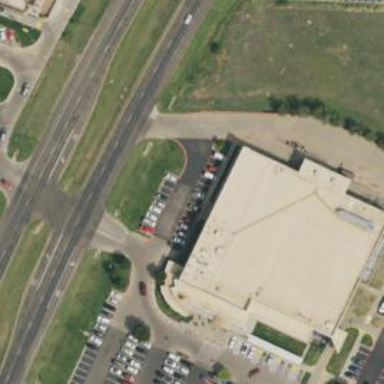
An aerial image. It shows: Pharmacy providing healthcare services.